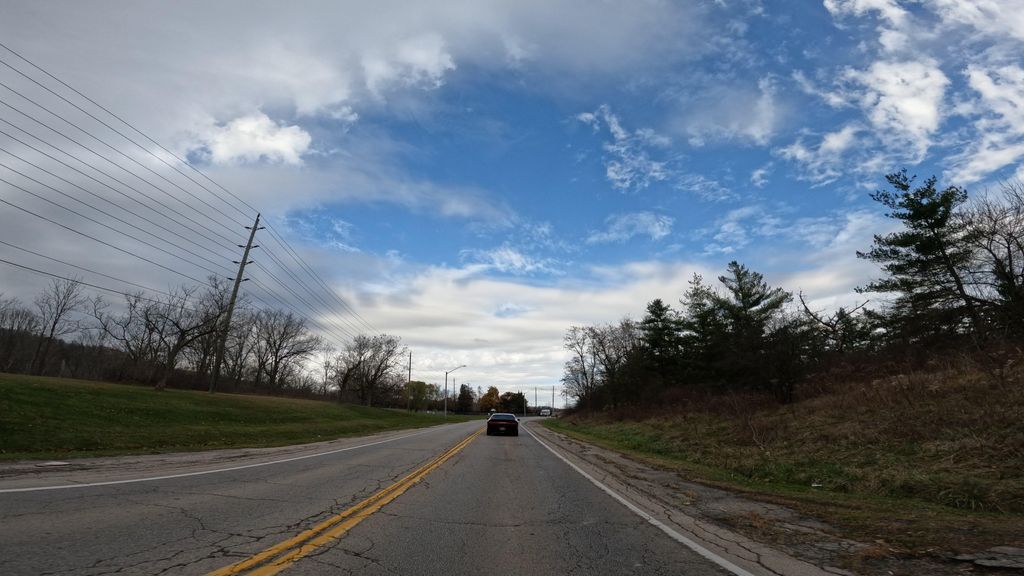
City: hamilton